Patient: sex F, age 60
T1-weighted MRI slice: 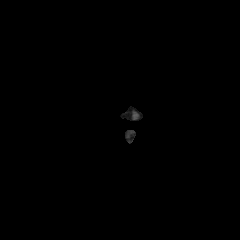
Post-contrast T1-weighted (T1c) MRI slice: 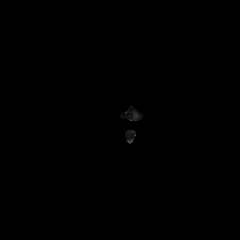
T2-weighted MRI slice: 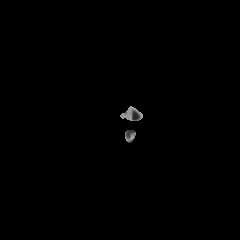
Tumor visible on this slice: no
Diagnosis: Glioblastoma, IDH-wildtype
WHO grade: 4